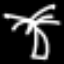
Label: palm tree